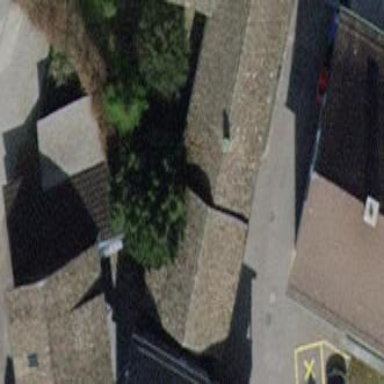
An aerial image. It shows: Gabled garage with grey roof.